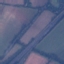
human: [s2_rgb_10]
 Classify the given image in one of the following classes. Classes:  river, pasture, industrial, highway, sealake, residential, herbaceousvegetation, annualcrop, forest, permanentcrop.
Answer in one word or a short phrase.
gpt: Highway